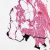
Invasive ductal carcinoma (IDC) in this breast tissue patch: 0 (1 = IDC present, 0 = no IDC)